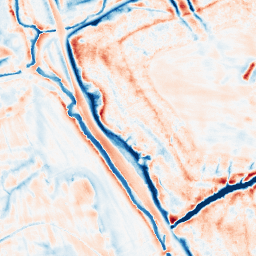
Category: edge_preserving
Decomposition family: bilateral
Decomposition parameters: d: 21
sigma_color: 50
sigma_space: 75
Upsampling method: regularized
Upsampling parameters: scale: 2
lambda_reg: 0.01
Upsampling scale: 2